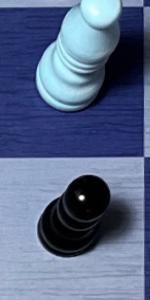
Label: Pawn_Black